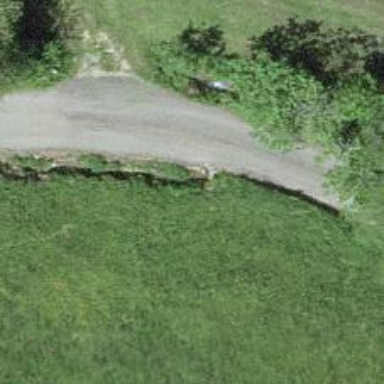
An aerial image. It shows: Culvert tunnel.